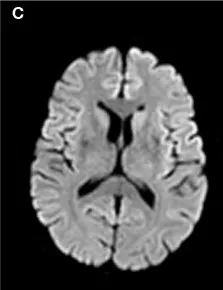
MRI of the brain after 3 months of follow-up. (C) Diffusion-weighted imaging axial view showing no signal alteration. Arrows indicate CNS lesions.
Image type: radiology (mri)